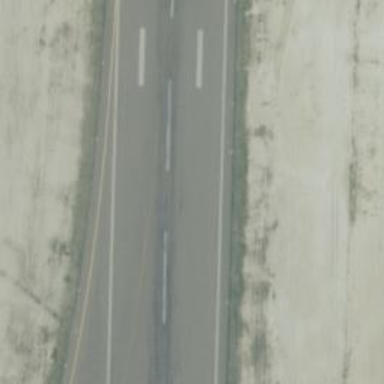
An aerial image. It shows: Image of taxiway at airport.